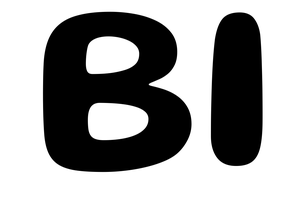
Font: Gluten_SemiBold